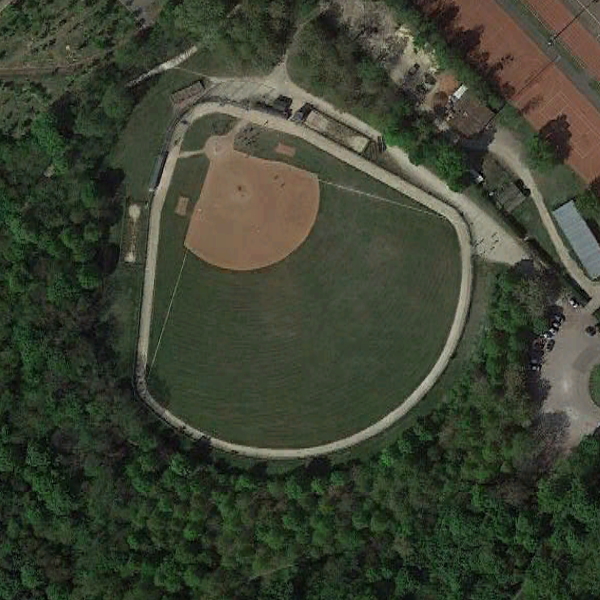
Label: BaseballField